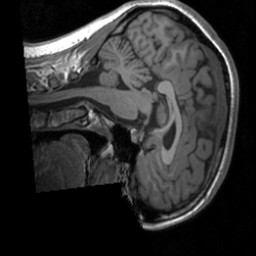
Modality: T1w
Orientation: sagittal
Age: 22
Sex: female
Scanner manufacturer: siemens
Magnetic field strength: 3 T
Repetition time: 1.9 s
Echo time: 0.00226 s